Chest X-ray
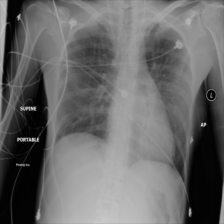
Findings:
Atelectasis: negative
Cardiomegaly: negative
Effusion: negative
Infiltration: negative
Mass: negative
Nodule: negative
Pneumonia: negative
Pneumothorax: negative
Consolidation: negative
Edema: negative
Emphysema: negative
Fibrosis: negative
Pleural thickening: negative
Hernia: negative